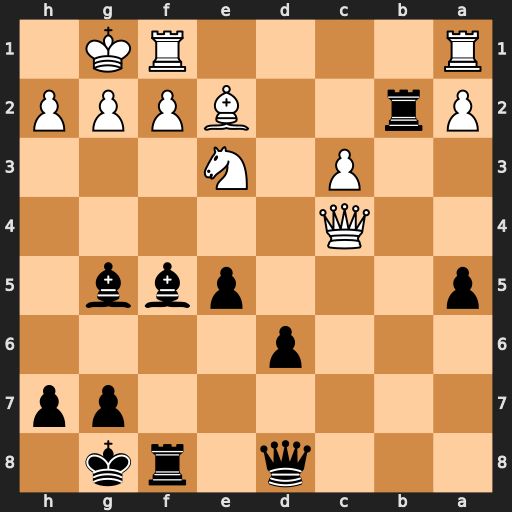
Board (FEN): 3q1rk1/6pp/3p4/p3pbb1/2Q5/2P1N3/Pr2BPPP/R4RK1
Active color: b
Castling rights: -
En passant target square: -
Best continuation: d5 Nxd5 Be6 Rad1 Bd2 Bg4 Bxd5 Be6+ Bxe6